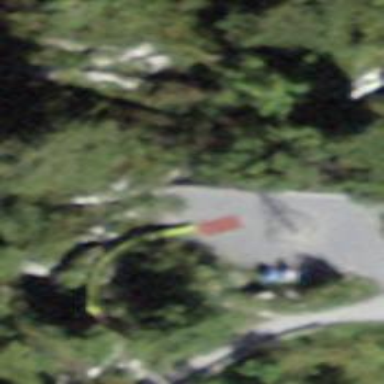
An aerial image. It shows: Playground with slide.